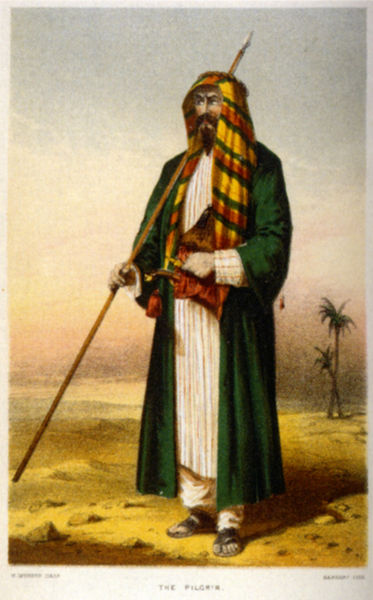
Titel: Abbildung aus "Personal narrative of a pilgrimage to El Medinah and Meccah"
Künstler: Richard F(rancis) Burton
Standort: Berlin
Institution: Staatsbibliothek Preußischer Kulturbesitz
Schlagwörter: blau, hand, himmel, mann, umhang, weiß, gelb, grün, sand, kleid, zeichnung, gürtel, rot, tuch, malerei, bart, schnurrbart, augen, falten, messer, stein, steine, portrait, porträt, gewand, gold, mantel, saum, stock, zwei, stab, hitze, wüste, lanze, kopftuch, pfeife, ernst, gestreift, streifen, palme, sandalen, oase, stolz, orient, barfuß, druck, illustration, säbel, soldat, scheich, tasche, spitzbart, tracht, arabisch, sandale, dolch, krieger, palmen, speer, orientalismus, tunika, turban, wachen, arabien, araber, durst, pilger, sper, beduine, trach, ganz, gewandt, tiefer horizont, burnus, emir, mann beduine, shaik, uae, sha